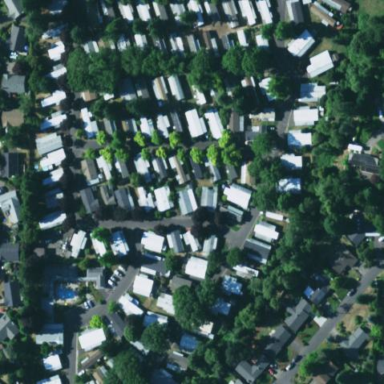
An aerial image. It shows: Residential area known as trailer park.